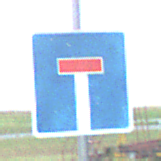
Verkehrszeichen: Sackgasse
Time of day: Midday
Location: Outdoor (Suburban)
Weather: Overcast
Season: NotSpecified
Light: Natural